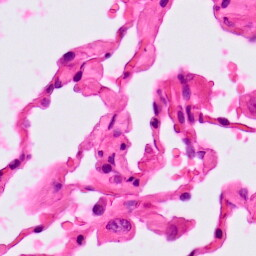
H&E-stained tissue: Lung